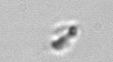
Label: detritus